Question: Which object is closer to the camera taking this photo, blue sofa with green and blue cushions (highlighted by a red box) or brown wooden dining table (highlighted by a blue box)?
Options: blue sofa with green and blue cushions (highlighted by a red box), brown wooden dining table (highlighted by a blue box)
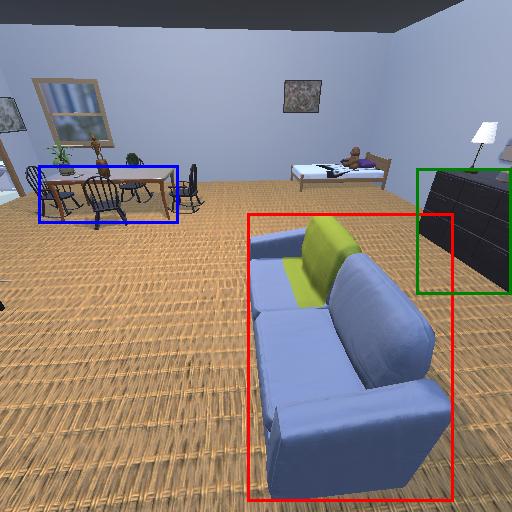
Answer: blue sofa with green and blue cushions (highlighted by a red box)